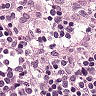
Metastatic tissue present: no